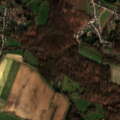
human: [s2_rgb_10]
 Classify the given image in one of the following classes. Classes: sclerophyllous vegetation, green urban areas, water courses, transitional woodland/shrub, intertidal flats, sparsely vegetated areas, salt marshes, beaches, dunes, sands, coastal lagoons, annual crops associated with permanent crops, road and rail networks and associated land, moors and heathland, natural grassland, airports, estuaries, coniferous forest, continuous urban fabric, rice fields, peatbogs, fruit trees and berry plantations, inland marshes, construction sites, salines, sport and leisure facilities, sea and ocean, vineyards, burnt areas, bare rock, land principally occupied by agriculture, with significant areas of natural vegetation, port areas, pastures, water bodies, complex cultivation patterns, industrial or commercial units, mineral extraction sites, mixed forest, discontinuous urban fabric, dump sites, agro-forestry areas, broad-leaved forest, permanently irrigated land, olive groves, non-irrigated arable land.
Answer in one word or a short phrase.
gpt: discontinuous urban fabric, non-irrigated arable land, pastures, complex cultivation patterns, broad-leaved forest